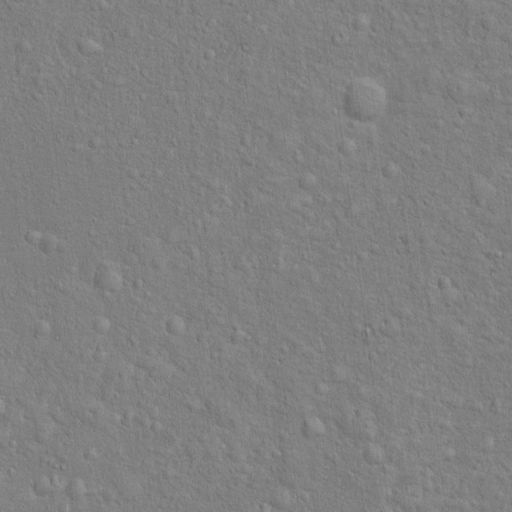
Classes present: Background